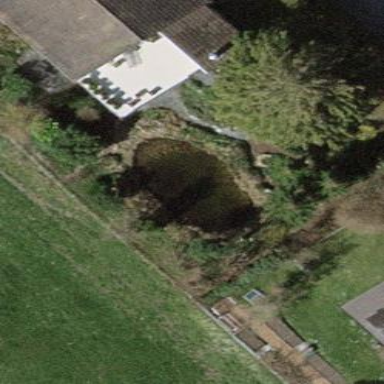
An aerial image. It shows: Pond surrounded by natural water.